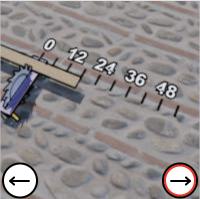
Task: length
Answer: 18
First scale value: 12.0